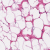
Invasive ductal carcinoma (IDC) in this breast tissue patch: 0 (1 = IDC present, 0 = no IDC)